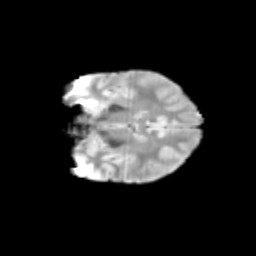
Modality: T2w
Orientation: coronal
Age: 12
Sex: female
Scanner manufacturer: siemens
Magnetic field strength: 3 T
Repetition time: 3.8 s
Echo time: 0.07 s